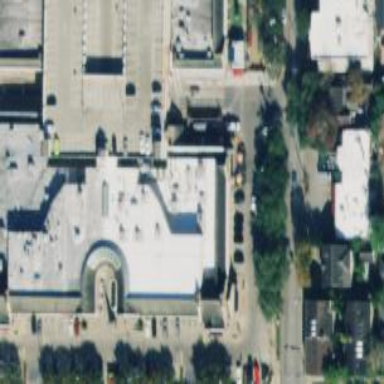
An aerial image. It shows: Mall building.